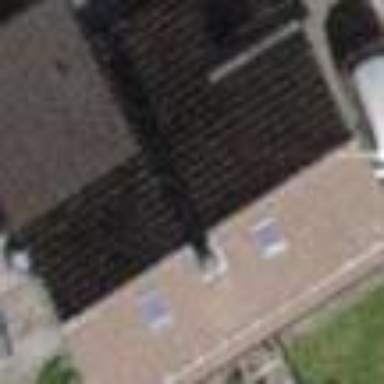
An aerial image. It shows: Detached building.